Interaction volume radius: 10 \u00c5
Interaction volume height: 25 \u00c5
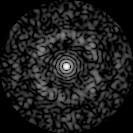
Disorder parameter: 0.7641